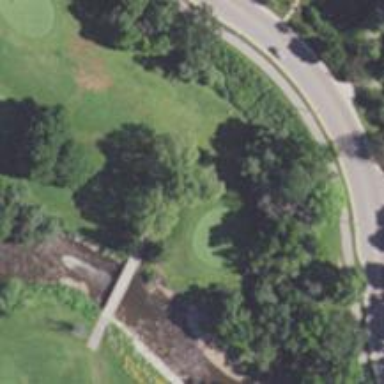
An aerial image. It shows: Service road designated as golf cart path.